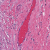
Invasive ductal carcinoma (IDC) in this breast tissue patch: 1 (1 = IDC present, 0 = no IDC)